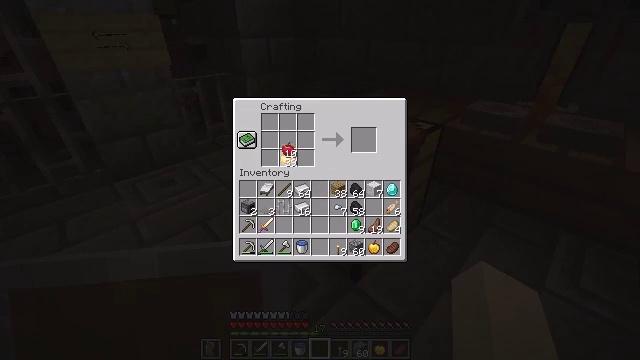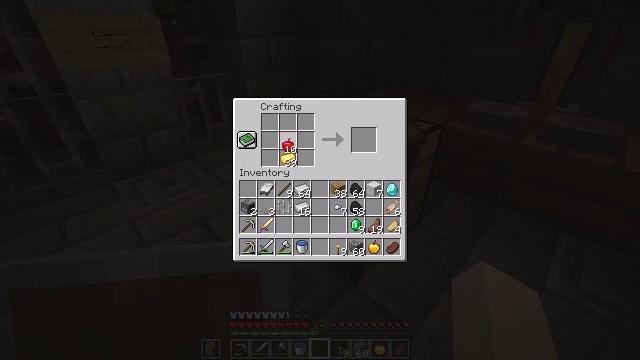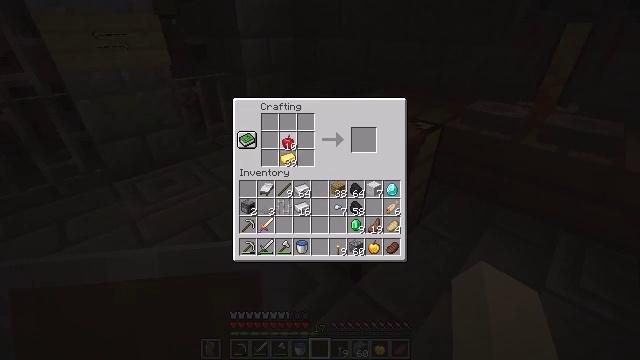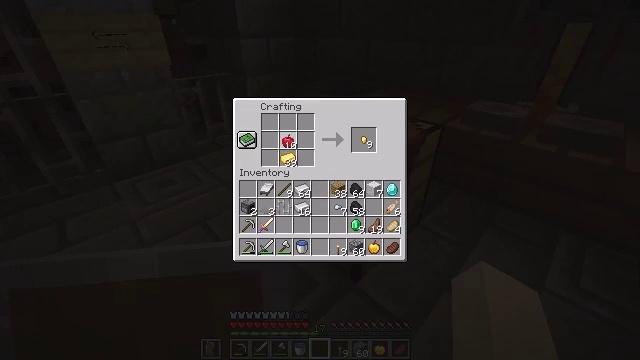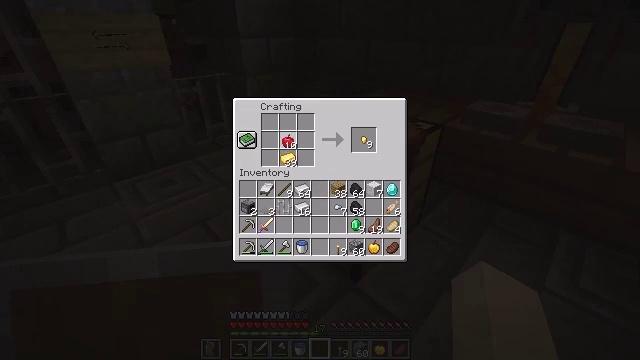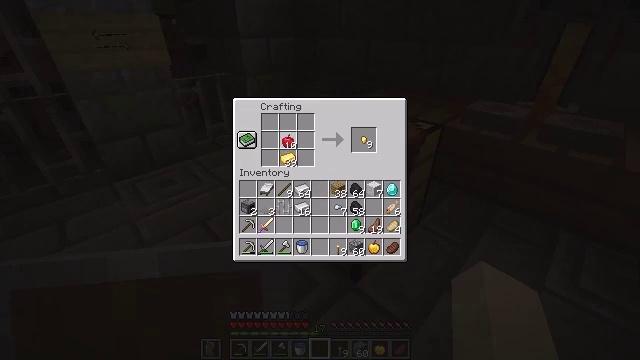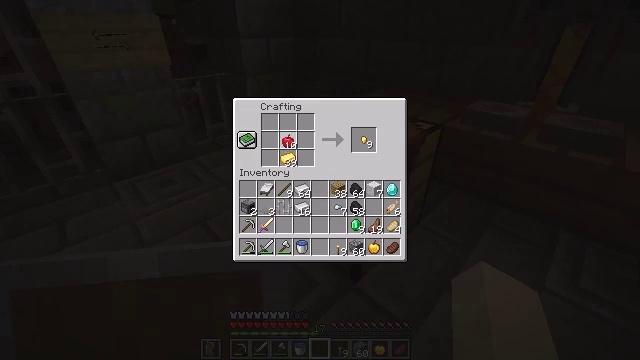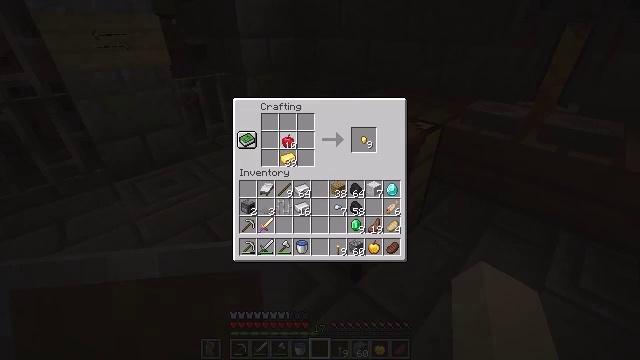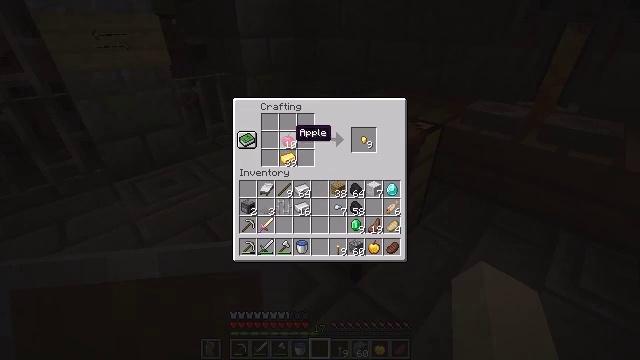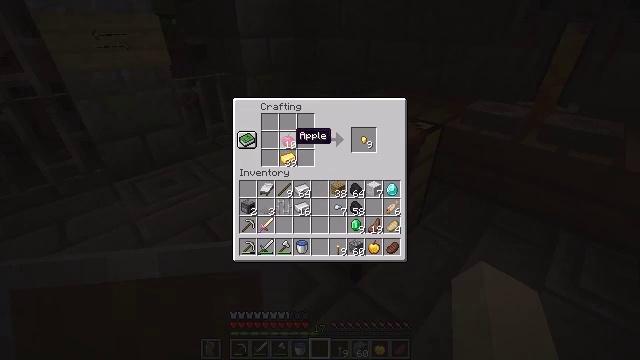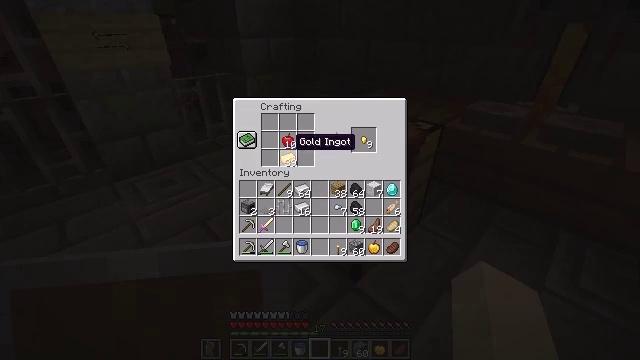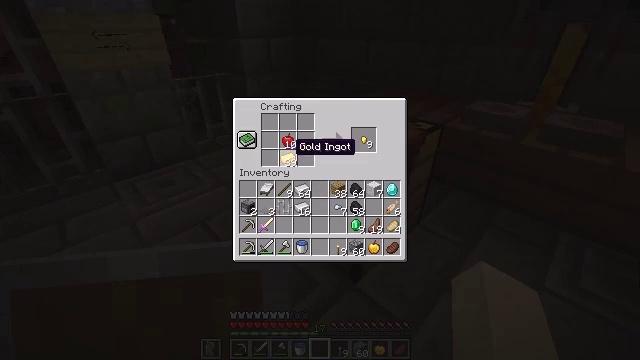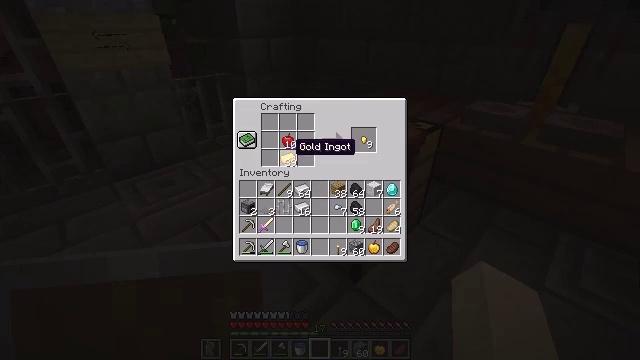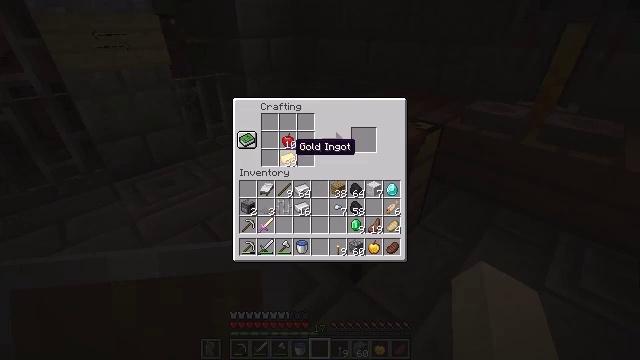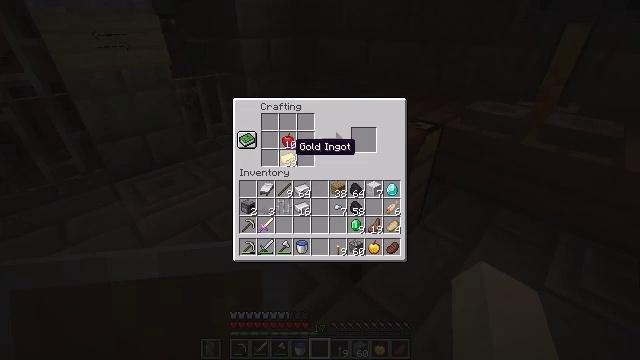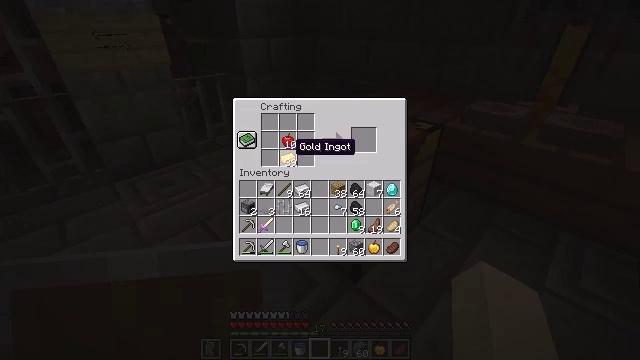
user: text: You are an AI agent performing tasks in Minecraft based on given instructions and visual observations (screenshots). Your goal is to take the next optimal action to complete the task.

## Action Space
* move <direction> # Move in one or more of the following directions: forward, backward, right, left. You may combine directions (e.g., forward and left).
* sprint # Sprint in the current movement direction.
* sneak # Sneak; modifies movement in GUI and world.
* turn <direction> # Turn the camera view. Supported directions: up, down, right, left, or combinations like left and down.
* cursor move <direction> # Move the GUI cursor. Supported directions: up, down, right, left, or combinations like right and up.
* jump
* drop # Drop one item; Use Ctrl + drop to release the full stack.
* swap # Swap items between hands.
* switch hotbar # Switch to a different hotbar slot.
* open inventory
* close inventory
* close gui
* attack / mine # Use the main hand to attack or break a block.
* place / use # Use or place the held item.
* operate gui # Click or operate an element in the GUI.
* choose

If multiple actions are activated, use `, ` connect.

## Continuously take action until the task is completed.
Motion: motion action
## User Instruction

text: Craft a golden apple.
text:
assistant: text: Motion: no_op
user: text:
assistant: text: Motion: no_op
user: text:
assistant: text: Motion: no_op
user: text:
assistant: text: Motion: no_op
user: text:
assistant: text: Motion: no_op
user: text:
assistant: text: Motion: operate gui
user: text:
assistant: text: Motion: operate gui
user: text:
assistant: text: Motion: no_op
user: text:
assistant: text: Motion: no_op
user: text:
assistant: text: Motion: no_op
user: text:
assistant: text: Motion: no_op
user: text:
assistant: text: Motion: no_op
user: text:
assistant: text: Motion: no_op
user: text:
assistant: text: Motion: no_op
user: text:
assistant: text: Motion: no_op
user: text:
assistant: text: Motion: operate gui
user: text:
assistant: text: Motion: operate gui
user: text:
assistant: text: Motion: operate gui
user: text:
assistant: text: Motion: operate gui
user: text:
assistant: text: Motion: operate gui
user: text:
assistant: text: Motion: no_op
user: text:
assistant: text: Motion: no_op
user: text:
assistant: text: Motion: no_op
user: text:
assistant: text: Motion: no_op
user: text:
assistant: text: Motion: no_op
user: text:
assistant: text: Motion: no_op
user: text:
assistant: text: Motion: no_op
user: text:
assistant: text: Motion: no_op
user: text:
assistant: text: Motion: no_op
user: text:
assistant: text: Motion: operate gui